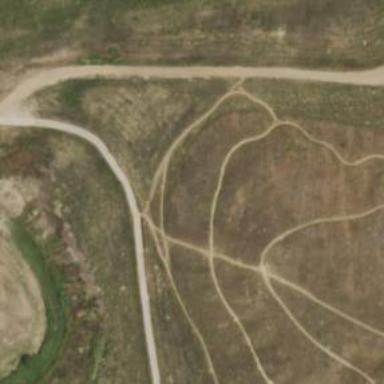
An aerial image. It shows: Cycling track within leisure land area.